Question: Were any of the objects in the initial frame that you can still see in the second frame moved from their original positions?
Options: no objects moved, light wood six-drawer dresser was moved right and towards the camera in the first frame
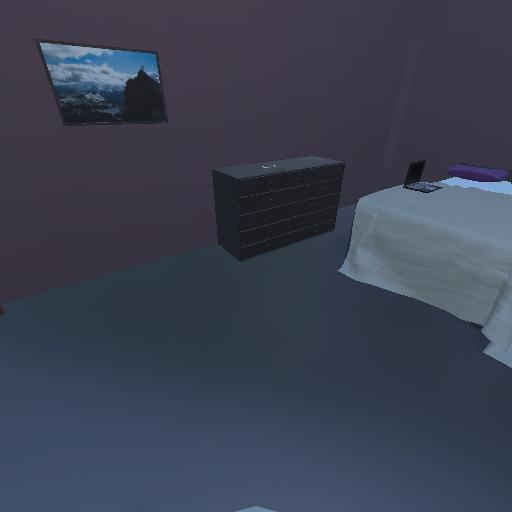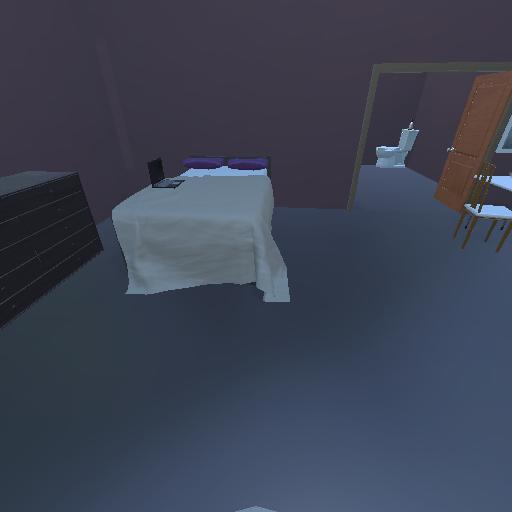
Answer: no objects moved